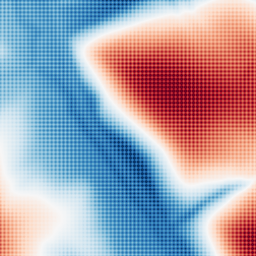
Category: multiscale
Decomposition family: dog
Decomposition parameters: sigma_low: 3
sigma_high: 100
Upsampling method: sinc_hamming
Upsampling parameters: scale: 4
kernel_size: 4
Upsampling scale: 4